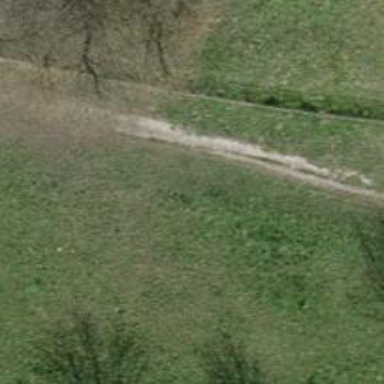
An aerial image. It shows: Dirt path.